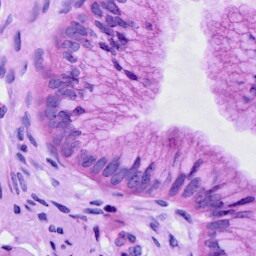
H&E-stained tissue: Cervix